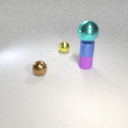
small purple rubber cylinder in front of small yellow metal sphere